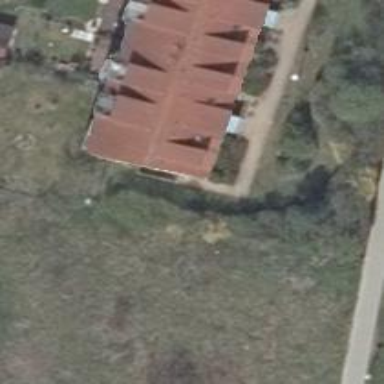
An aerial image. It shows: Terrace building.